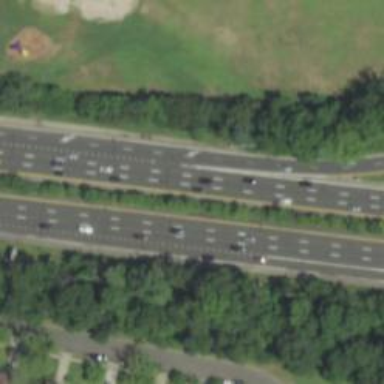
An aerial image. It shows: Asphalt motorway link.